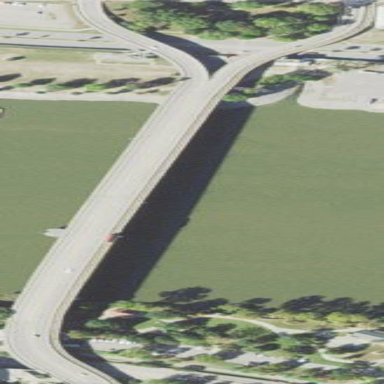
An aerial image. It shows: Man-made bridge.